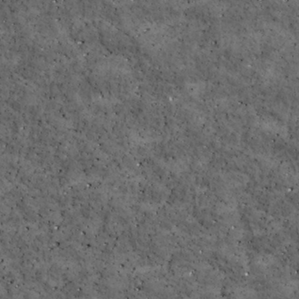
Label: non_frost